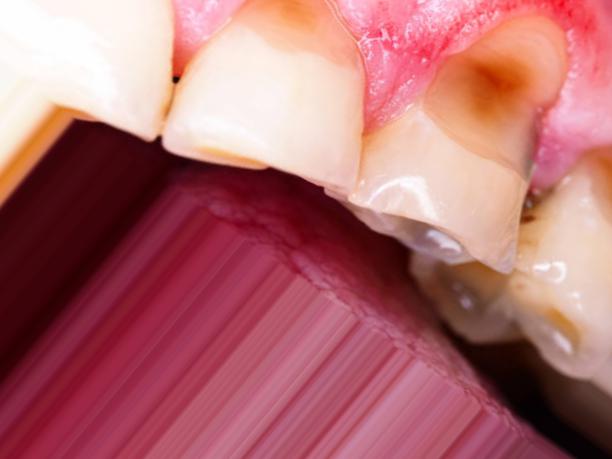
Condition: Caries